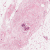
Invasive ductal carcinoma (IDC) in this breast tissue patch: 0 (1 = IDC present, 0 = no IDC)